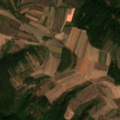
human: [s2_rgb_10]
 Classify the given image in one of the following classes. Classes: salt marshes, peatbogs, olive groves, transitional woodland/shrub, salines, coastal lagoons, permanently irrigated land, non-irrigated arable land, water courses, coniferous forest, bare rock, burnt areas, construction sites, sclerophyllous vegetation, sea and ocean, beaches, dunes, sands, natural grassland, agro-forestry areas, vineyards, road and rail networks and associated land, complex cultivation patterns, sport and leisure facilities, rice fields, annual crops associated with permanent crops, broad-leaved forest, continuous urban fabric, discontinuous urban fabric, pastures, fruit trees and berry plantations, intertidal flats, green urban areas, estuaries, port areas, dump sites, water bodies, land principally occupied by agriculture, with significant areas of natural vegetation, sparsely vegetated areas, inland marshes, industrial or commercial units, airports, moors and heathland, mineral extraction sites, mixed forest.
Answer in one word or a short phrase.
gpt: pastures, complex cultivation patterns, broad-leaved forest